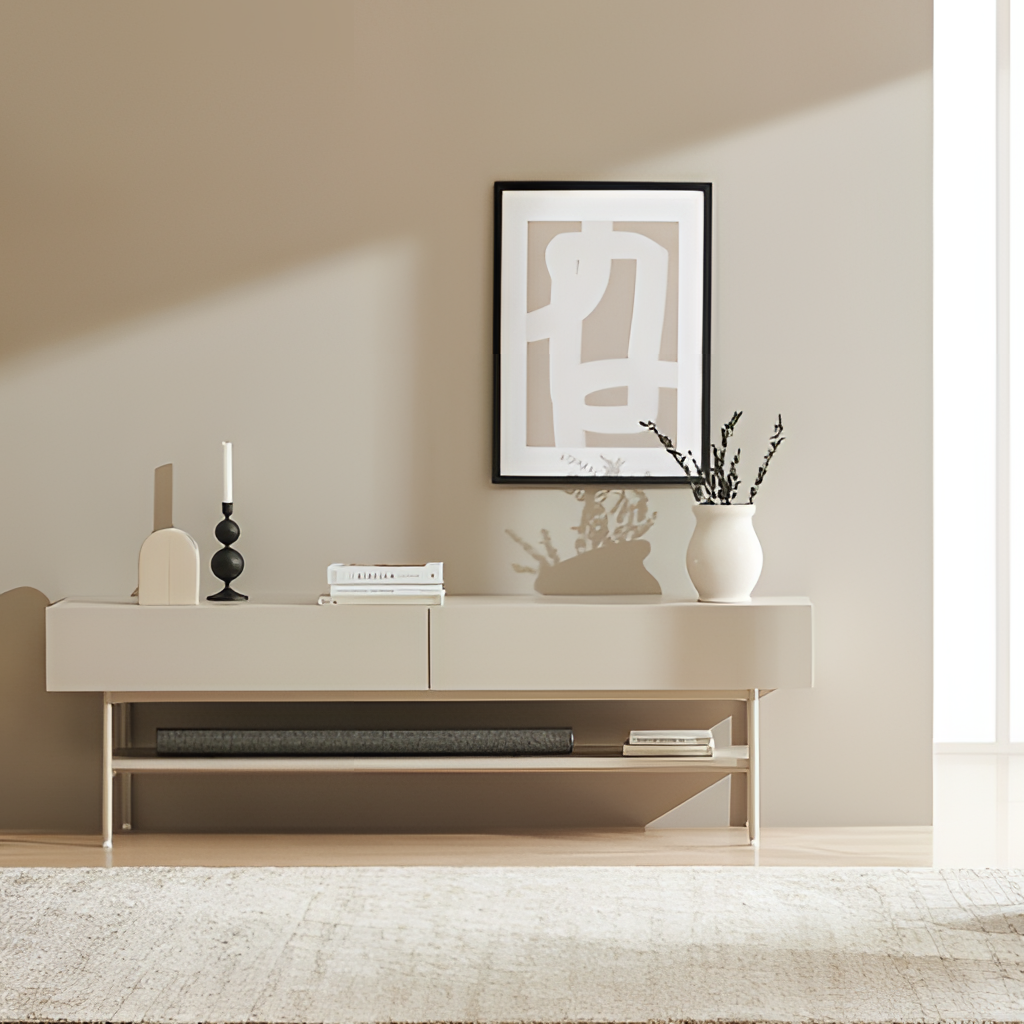
living room, beige wood console table, minimalist, wood flooring, with plank pattern, beige paint wallpaper, with solid pattern